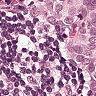
Metastatic tissue present: yes